Aerial crown-view tile of a tropical tree (Barro Colorado Island, Panama), acquired 20250217:
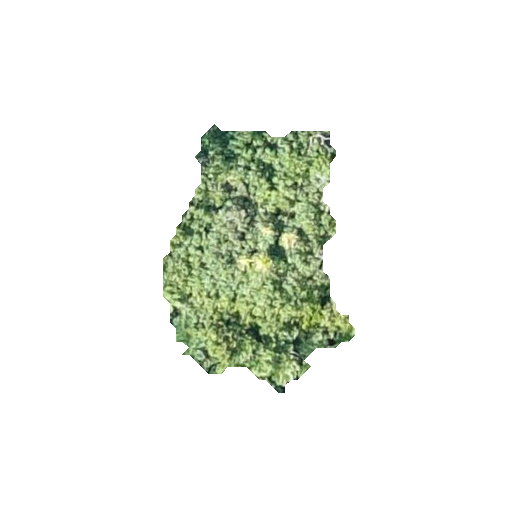
Species: Trichilia tuberculata
GBIF accepted scientific name: Trichilia tuberculata
Crown area: 52.025 m²